Question: I just created a Play button and flash displays it in a very weird manner...I used different triangles with different formats and resolutions, it is always the same:

Does anyone have an idea why there is this "edge" in the play button?
The "edge" is not visible in the Flash SDK but I'm seeing it in the browser.
The image for the play button is ok - there is no edge in the pic.
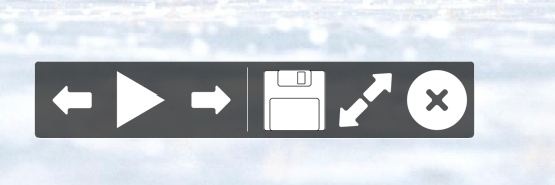
Answer: Scaling or an offset of the images x or y from a full pixel could be causing the problem. ( be sure to check all parent DisplayObjects too! ) Also try turning smoothing on to see if it makes a difference.